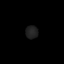
Tissue: lung
Cell type: Epithelial cells
Senescence score: 0.2092
Nuclear area (px): 161
Mean DAPI intensity: 31.826